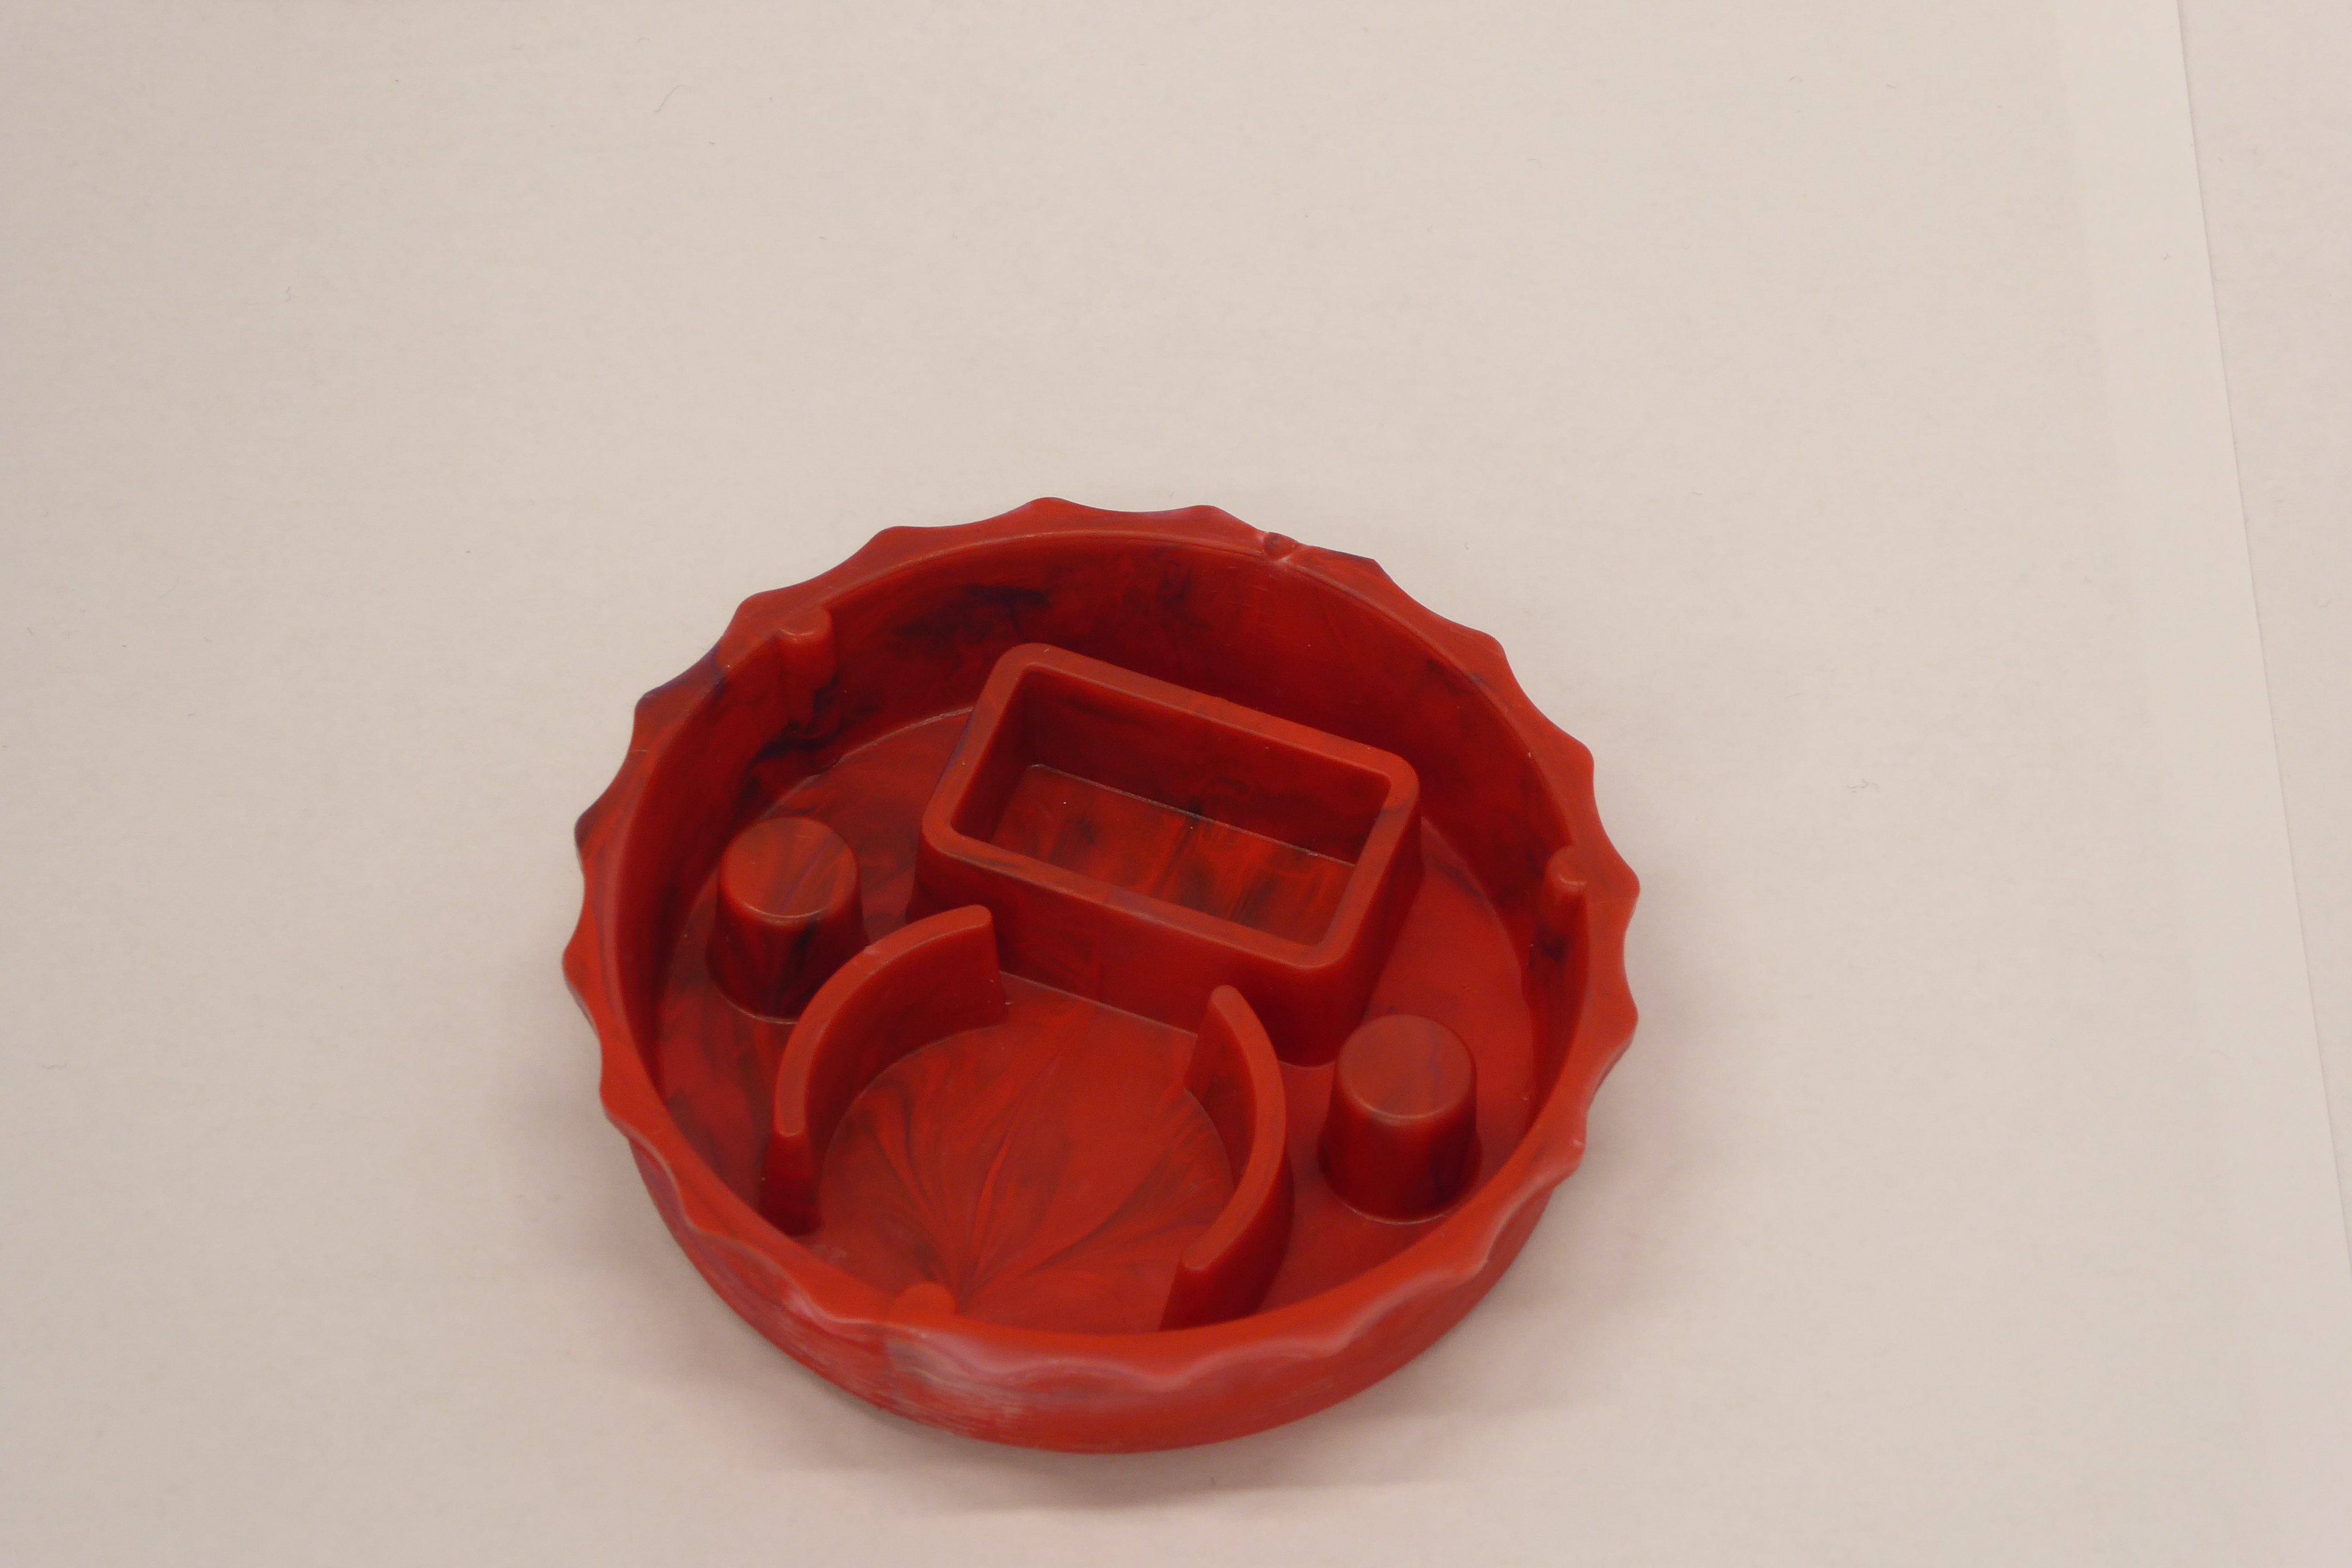
Label: Bottle Opener - Cover